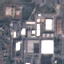
Land use / land cover: Industrial